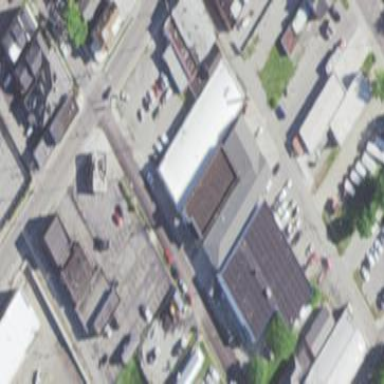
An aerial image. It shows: Commercial building.